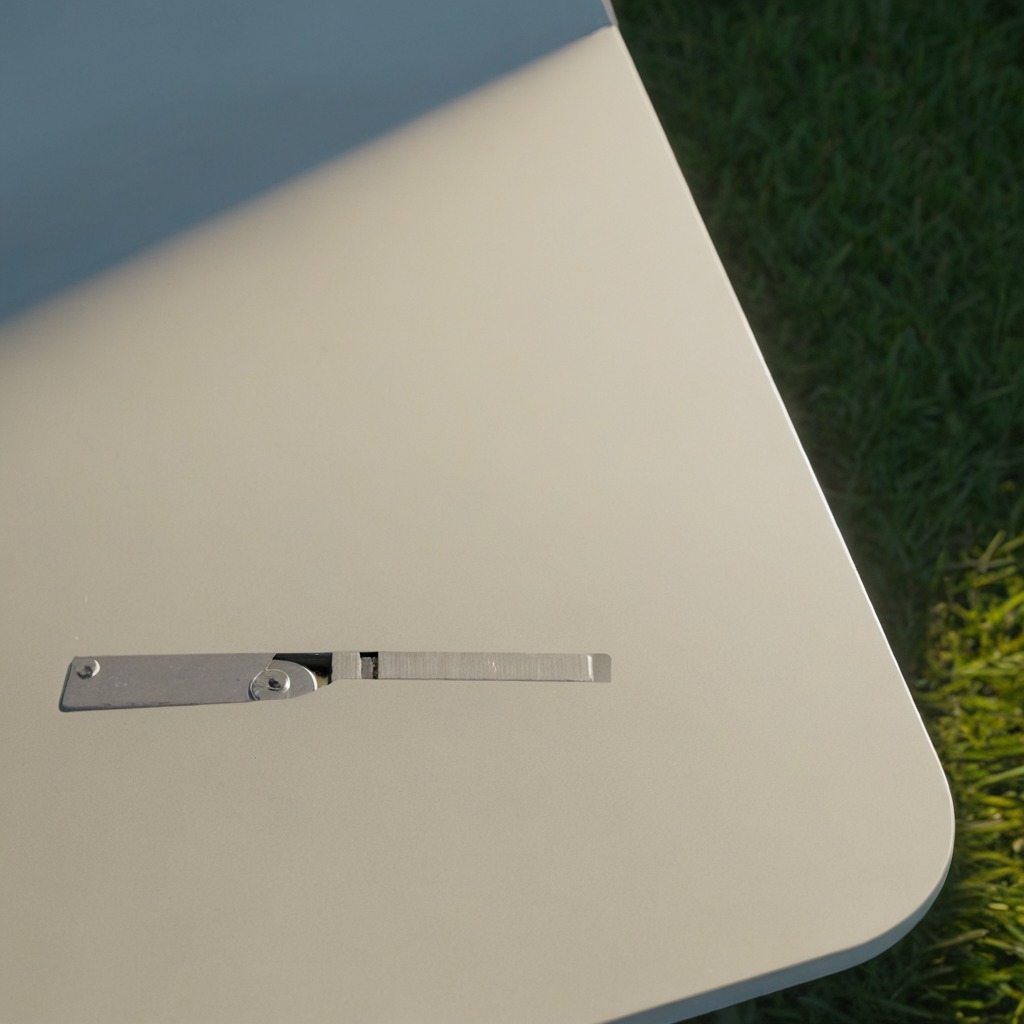
A metal saw is lying on a clean utility table in a temporary outdoor tool station afternoon light present textured surface.